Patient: sex M, age 81
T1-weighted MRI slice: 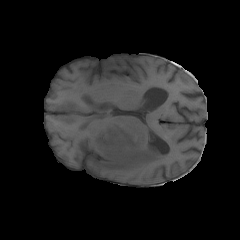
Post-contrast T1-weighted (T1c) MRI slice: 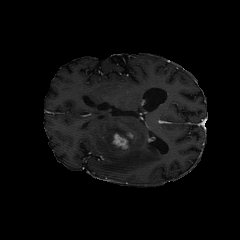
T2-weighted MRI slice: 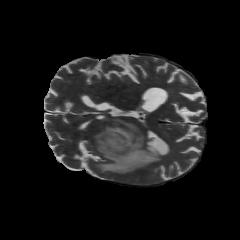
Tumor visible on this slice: yes
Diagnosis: Glioblastoma, IDH-wildtype
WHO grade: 4